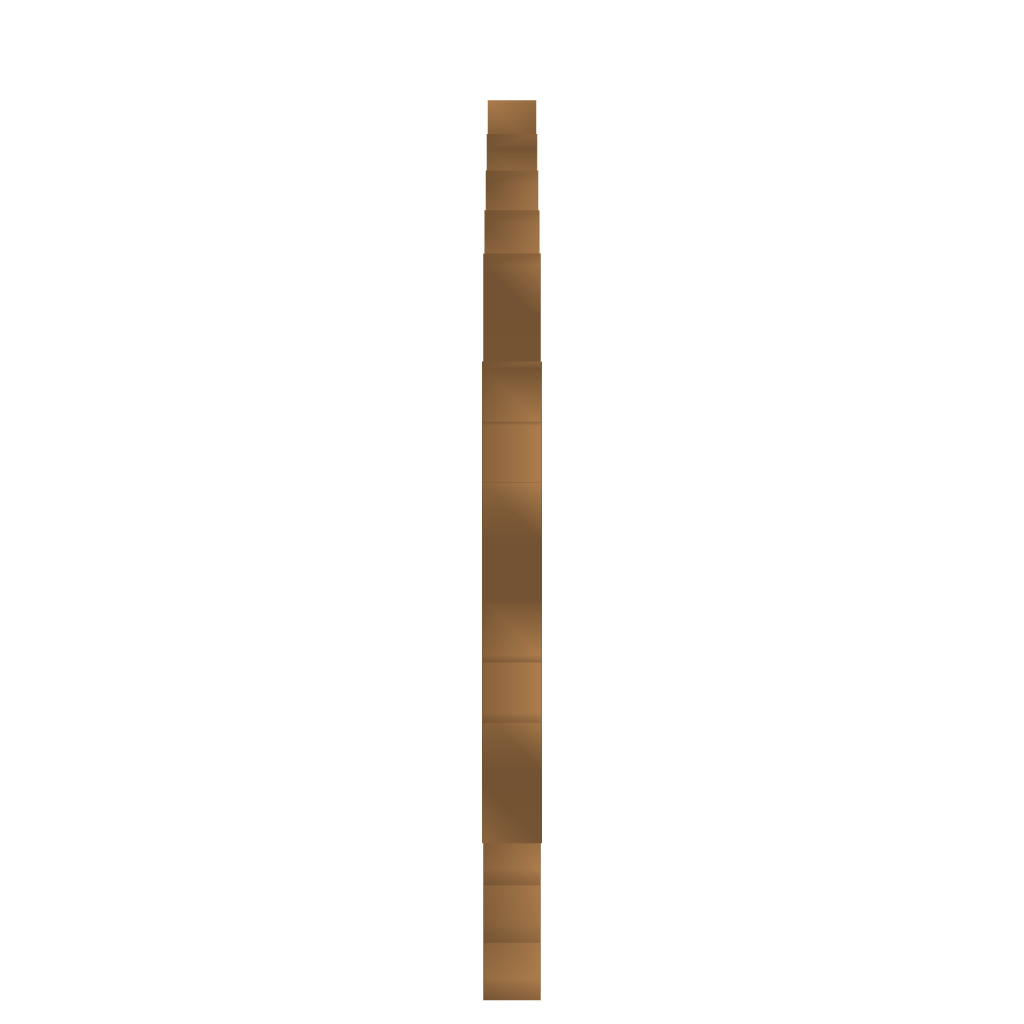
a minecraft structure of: Super Mario Blue Mushroom